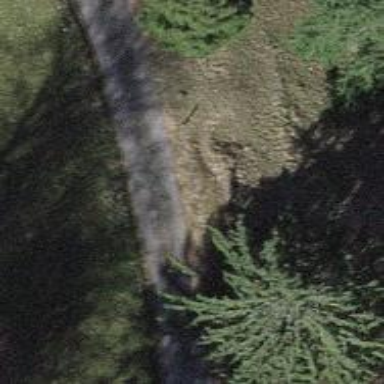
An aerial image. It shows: Well-maintained track road with grade 1 tracktype.